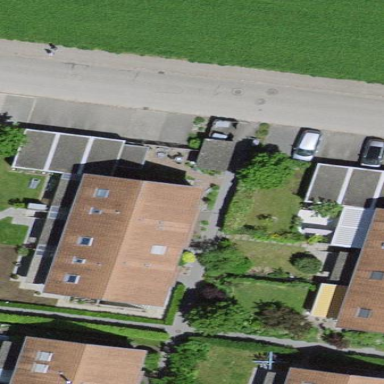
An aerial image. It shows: Terrace building.